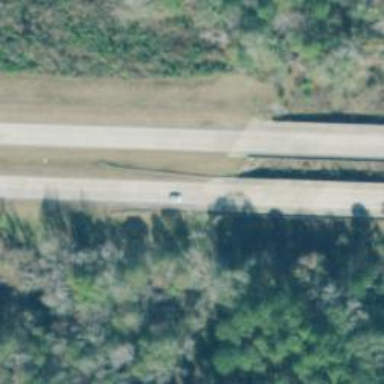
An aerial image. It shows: Dual carriageway expressway classified as trunk highway.